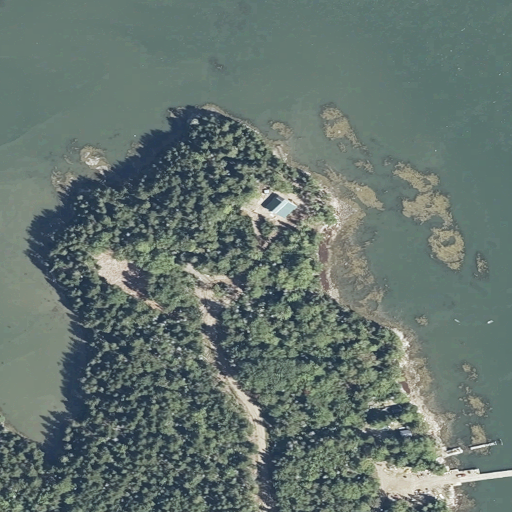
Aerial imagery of cape in Maine named Spar Point containing open water, evergreen forest, herbaceous wetlands, mixed forest, and grassland